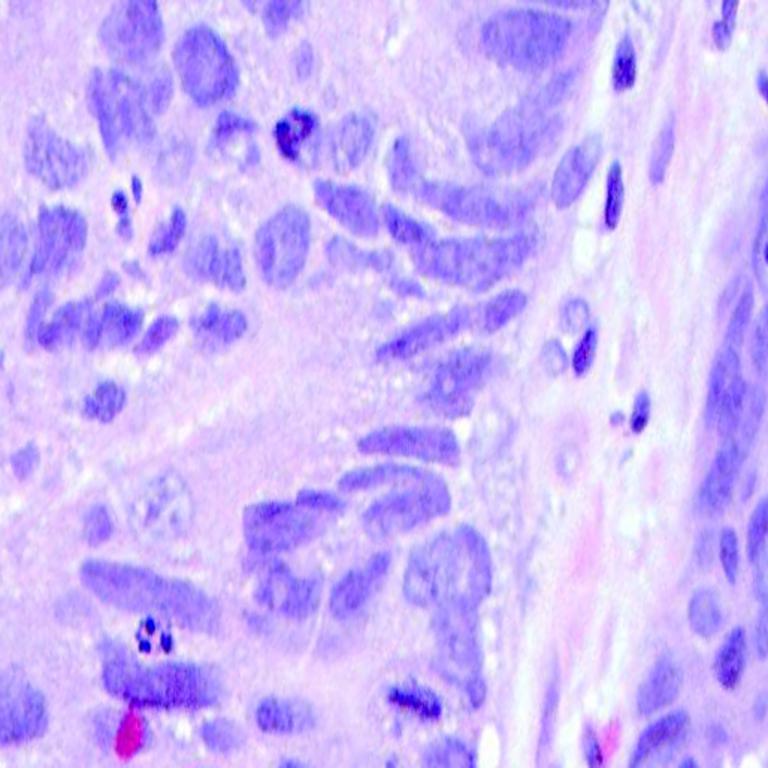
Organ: colon
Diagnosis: adenocarcinomas